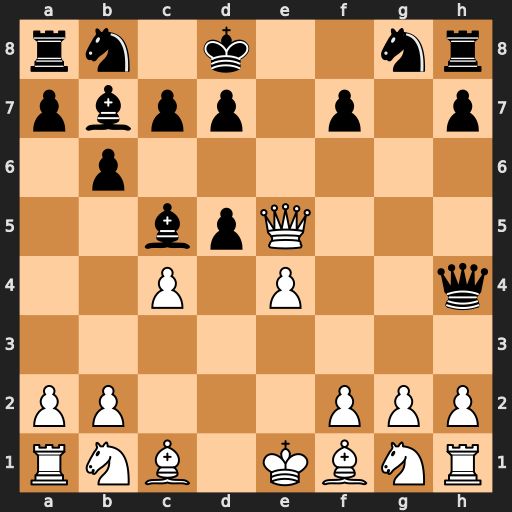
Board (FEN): rn1k2nr/pbpp1p1p/1p6/2bpQ3/2P1P2q/8/PP3PPP/RNB1KBNR
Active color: w
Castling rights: KQ
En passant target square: -
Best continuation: Bg5+ Qxg5 Qxg5+